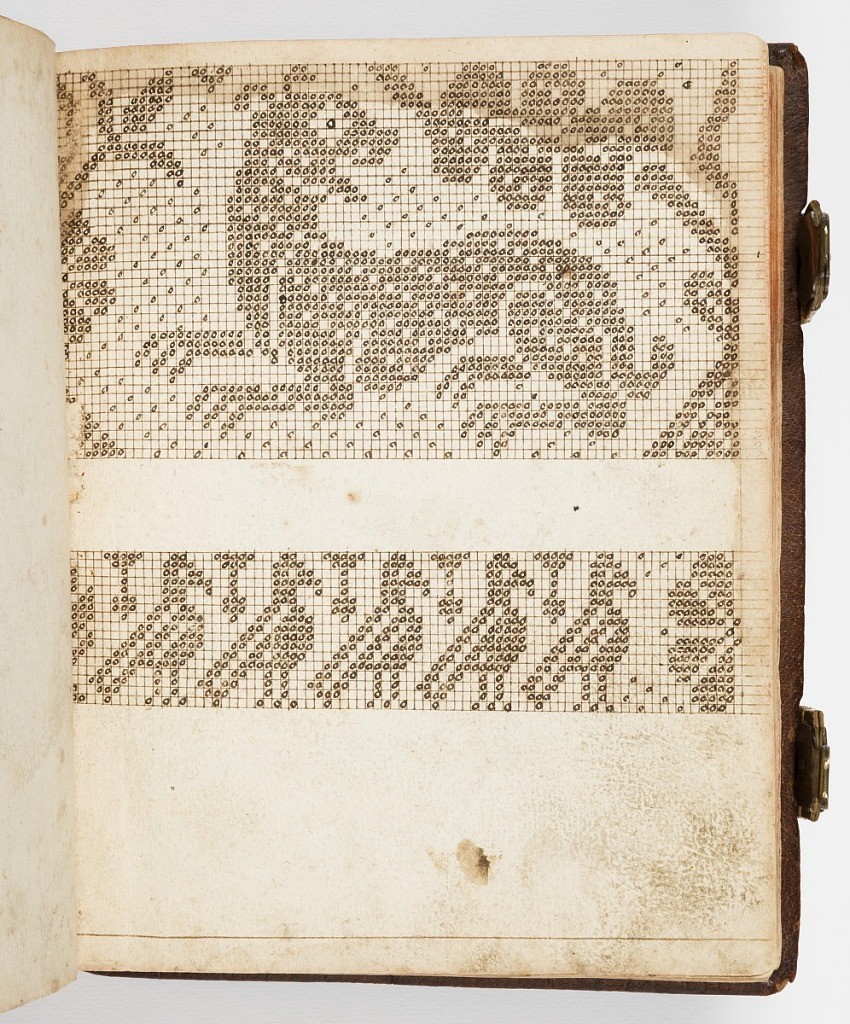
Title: Pattern book
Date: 1760
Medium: leather, paper, metal
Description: Weaver's thesis book or manuscript of 200 patterns on 157 leaves executed in pen and ink. Patterns for weaving and embroidery with inscriptions. Geometric, floral, and animal designs.